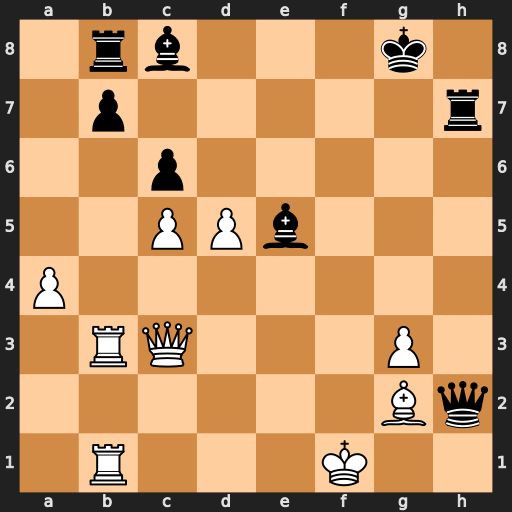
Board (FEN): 1rb3k1/1p5r/2p5/2PPb3/P7/1RQ3P1/6Bq/1R3K2
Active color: w
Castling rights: -
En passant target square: -
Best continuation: Qxe5 Rf7+ Rf3 Rxf3+ Bxf3 Bh3+ Ke1